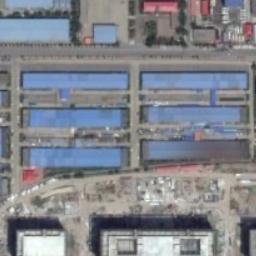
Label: industrial_area